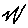
Label: zigzag